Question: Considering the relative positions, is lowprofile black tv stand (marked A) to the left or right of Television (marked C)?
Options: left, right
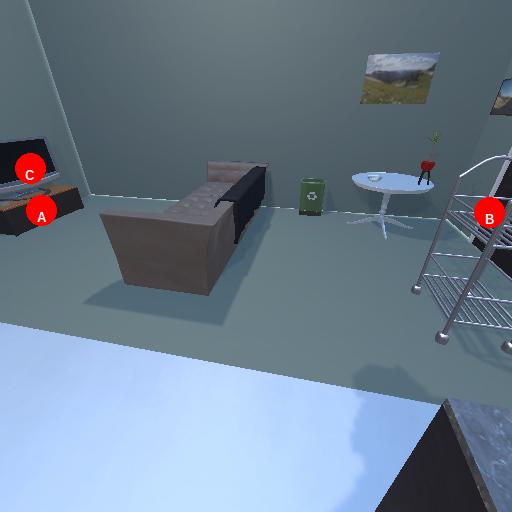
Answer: left